Aerial crown-view tile of a tropical tree (Barro Colorado Island, Panama), acquired 20250616:
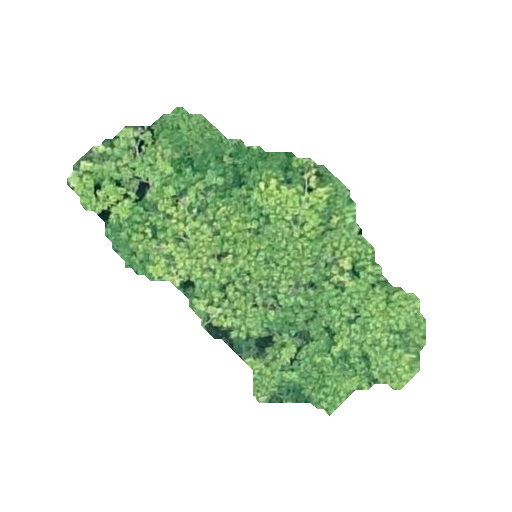
Species: Hura crepitans
GBIF accepted scientific name: Hura crepitans
Crown area: 86.235 m²